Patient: sex M, age 71
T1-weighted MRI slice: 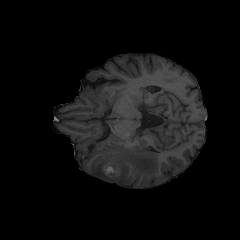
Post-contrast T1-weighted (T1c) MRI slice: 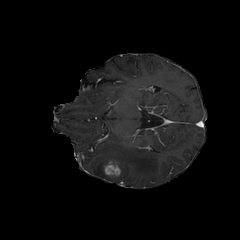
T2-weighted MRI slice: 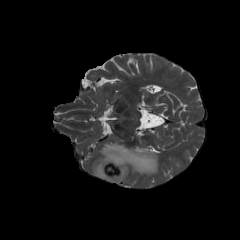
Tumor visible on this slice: yes
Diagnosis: Glioblastoma, IDH-wildtype
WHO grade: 4